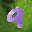
Label: 9